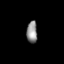
Tissue: lung
Cell type: Epithelial cells
Senescence score: 0.6875
Nuclear area (px): 233
Mean DAPI intensity: 140.888